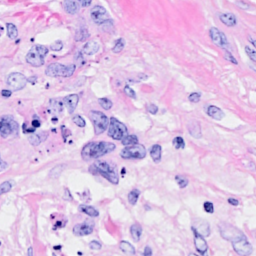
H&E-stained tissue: Breast